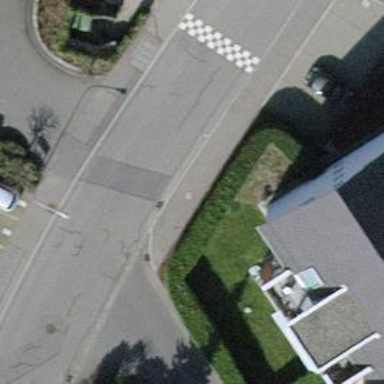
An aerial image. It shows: Sidewalk.